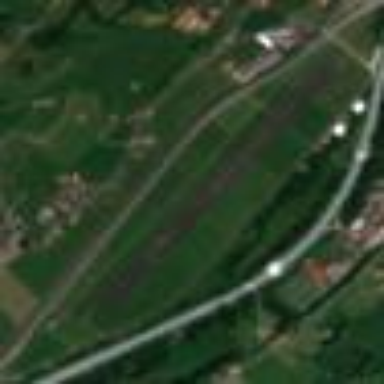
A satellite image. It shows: Aerodrome located in meadow.